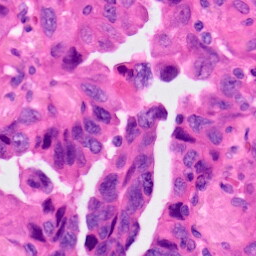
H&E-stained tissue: Lung